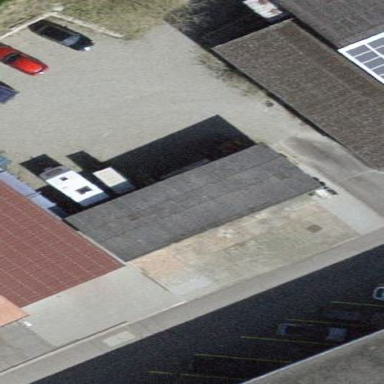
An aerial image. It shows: Building with tile roof.